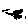
Label: car